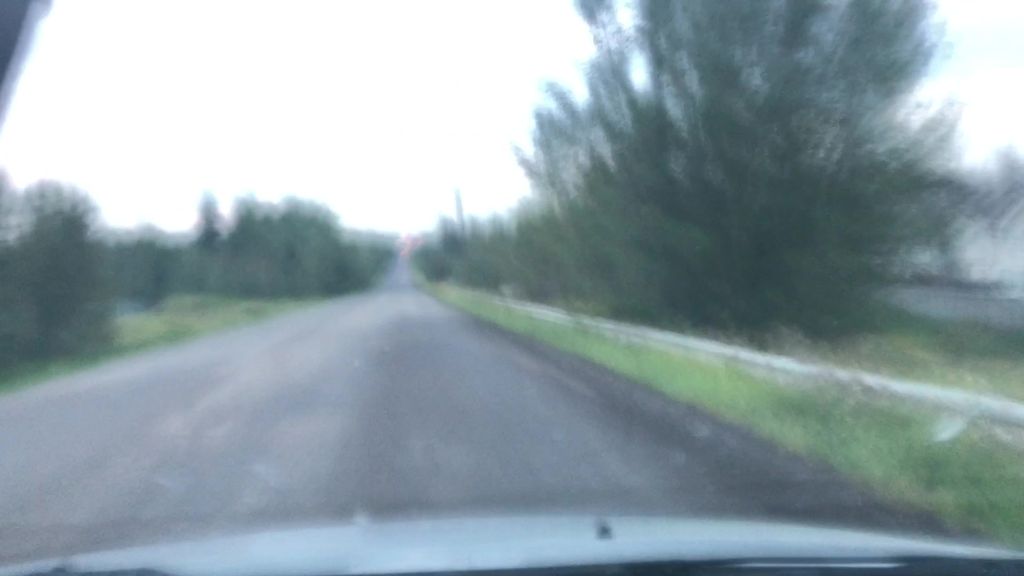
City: edmonton